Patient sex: M
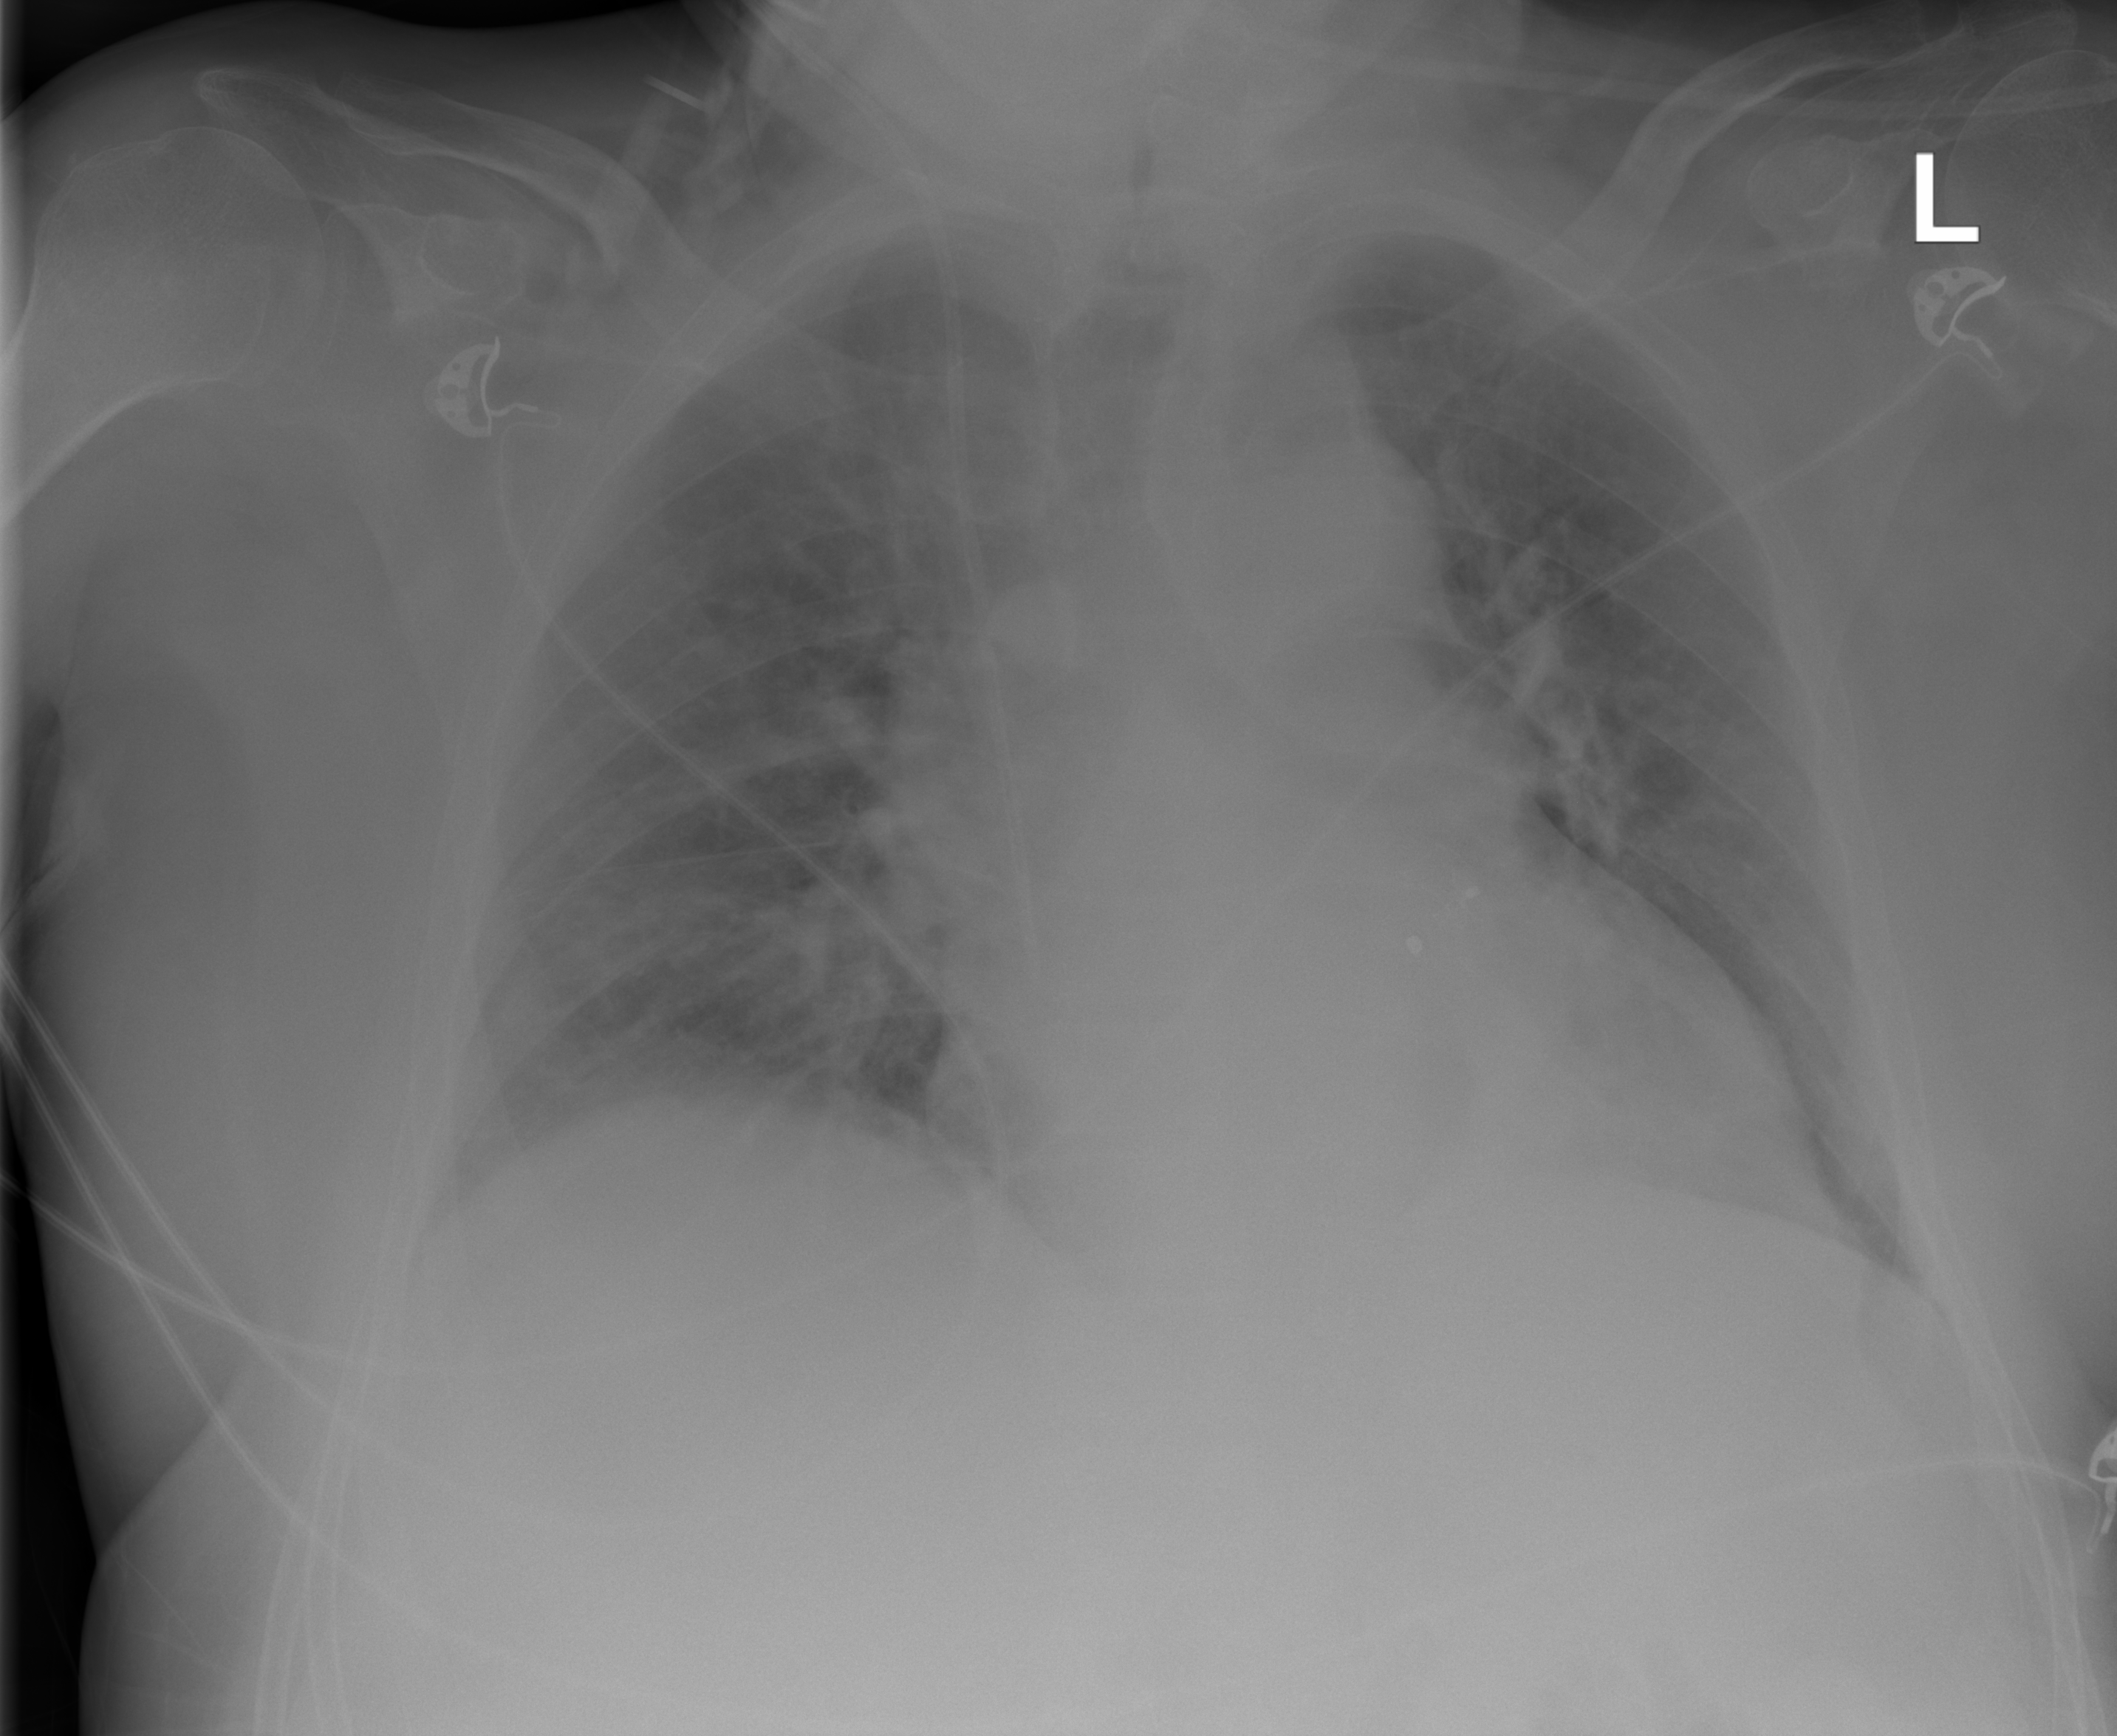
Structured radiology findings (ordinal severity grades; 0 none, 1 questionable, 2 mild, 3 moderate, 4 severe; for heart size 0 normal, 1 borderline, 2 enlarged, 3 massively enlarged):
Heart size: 1
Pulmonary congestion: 1
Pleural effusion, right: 0
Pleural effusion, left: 0
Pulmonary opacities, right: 0
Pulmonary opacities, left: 0
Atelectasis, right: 0
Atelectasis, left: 0